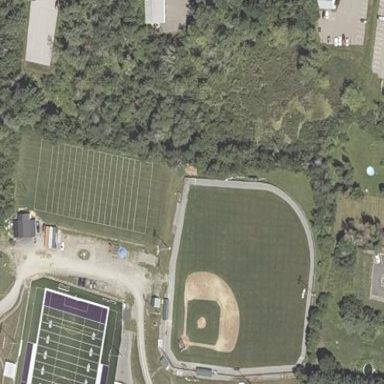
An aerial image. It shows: Baseball pitch for leisure land.